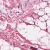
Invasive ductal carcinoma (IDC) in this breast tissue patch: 0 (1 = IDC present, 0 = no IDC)